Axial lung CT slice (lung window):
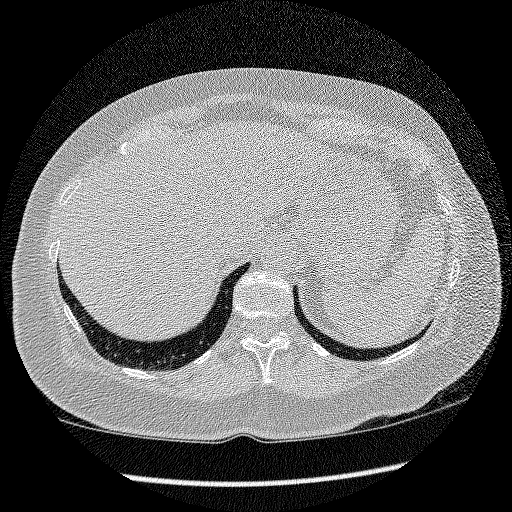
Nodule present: no